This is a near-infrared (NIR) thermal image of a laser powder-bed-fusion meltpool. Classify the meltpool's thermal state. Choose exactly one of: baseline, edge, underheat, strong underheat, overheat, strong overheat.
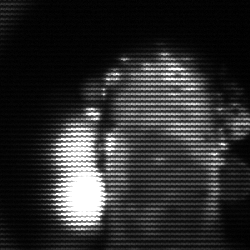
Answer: strong underheat